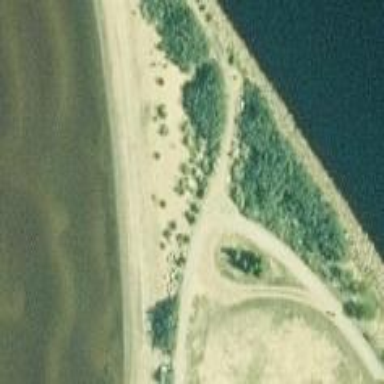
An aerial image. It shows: Beautiful beach with natural surroundings.